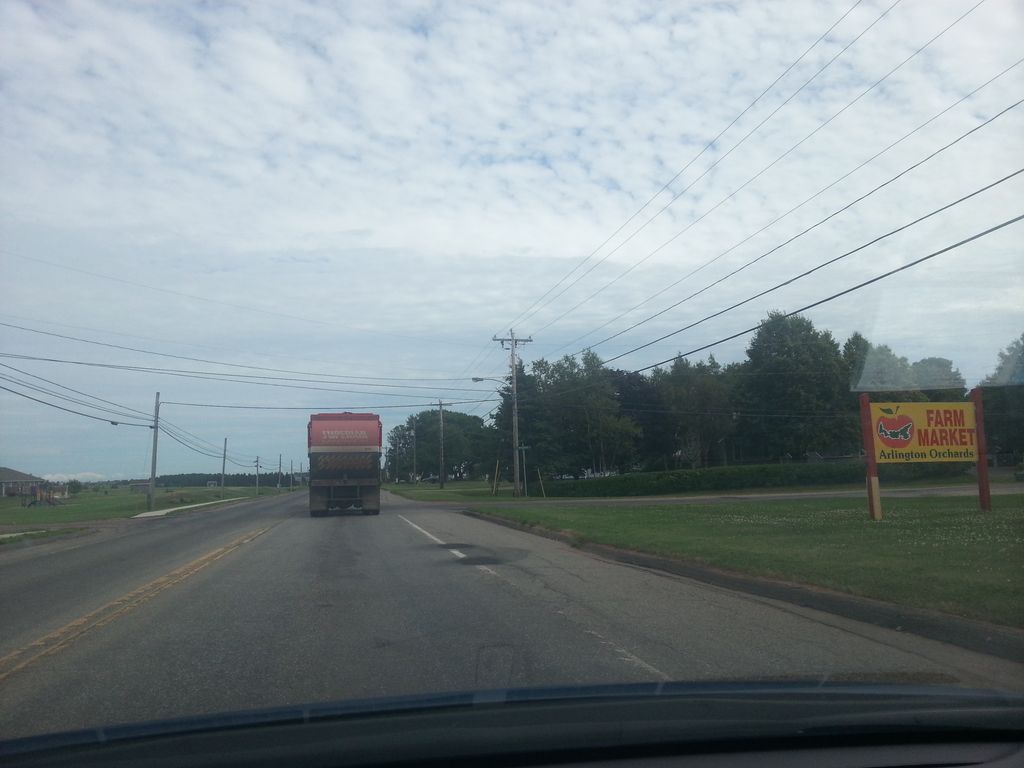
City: charlottetown